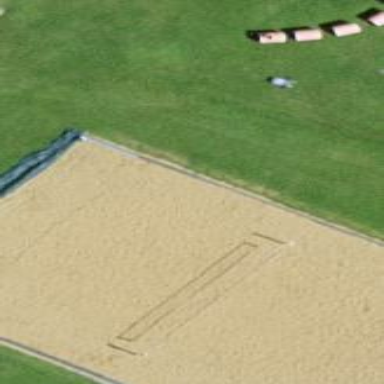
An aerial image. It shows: Sandy pitch for beach volleyball.